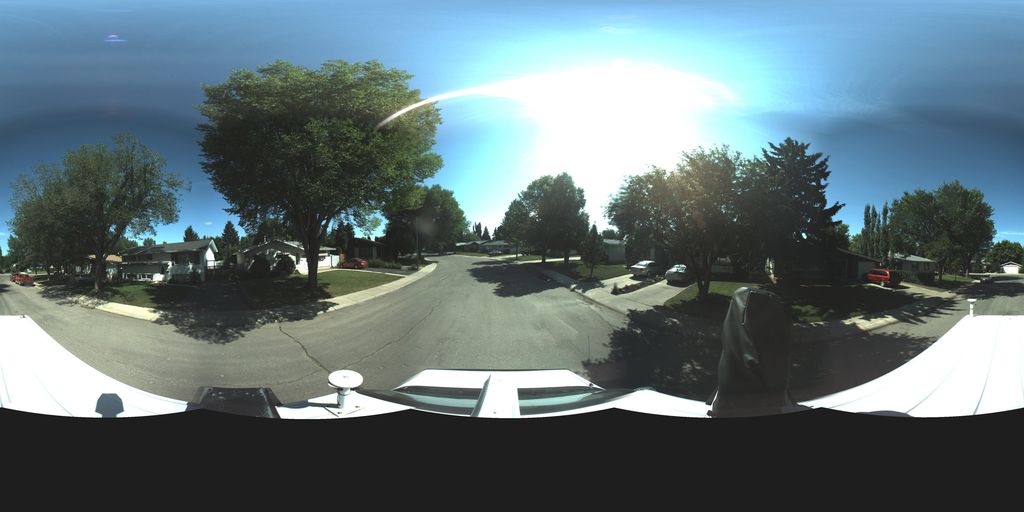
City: saskatoon